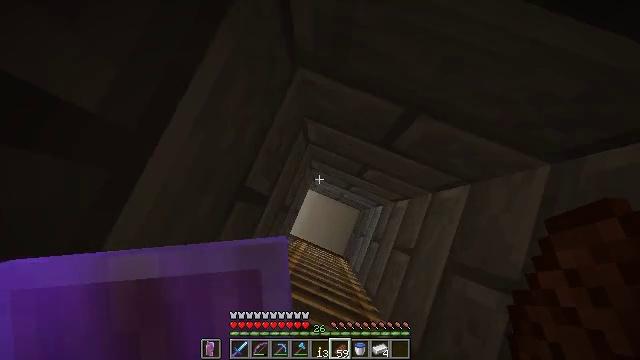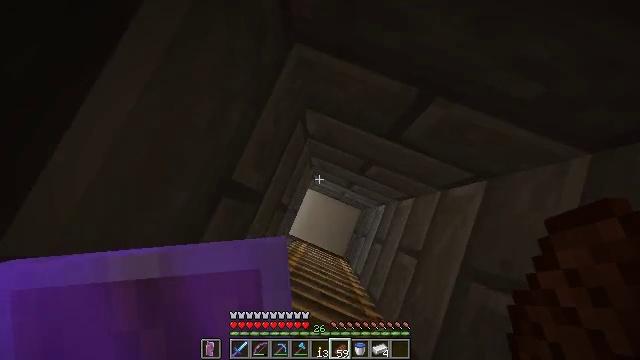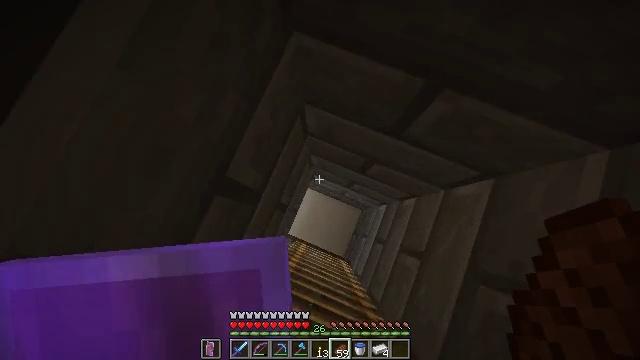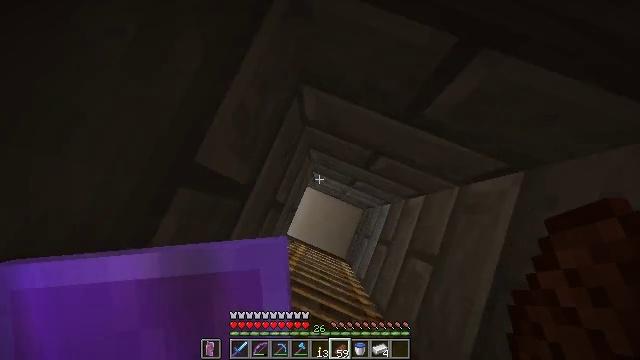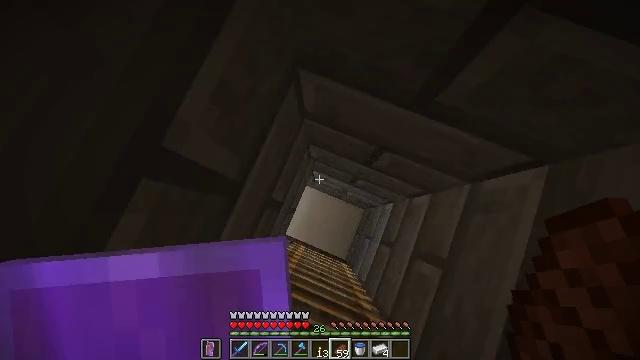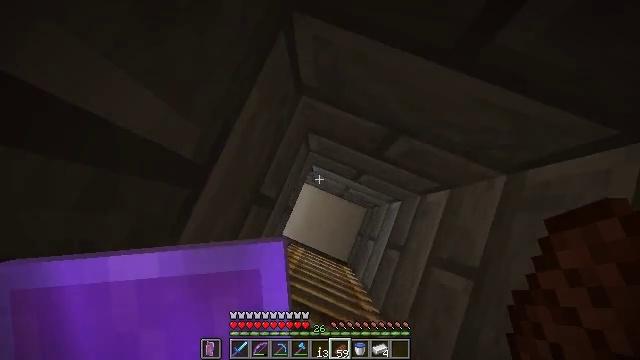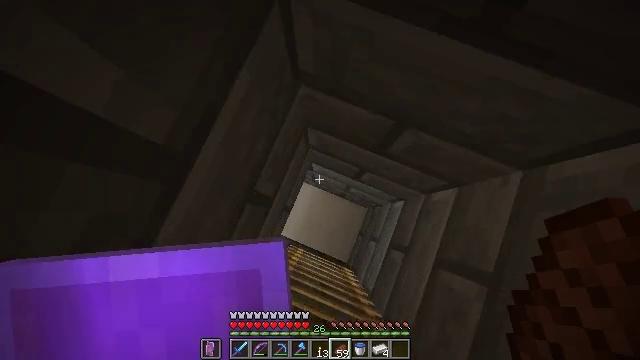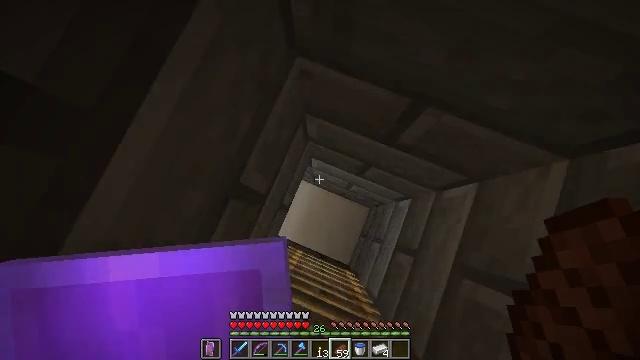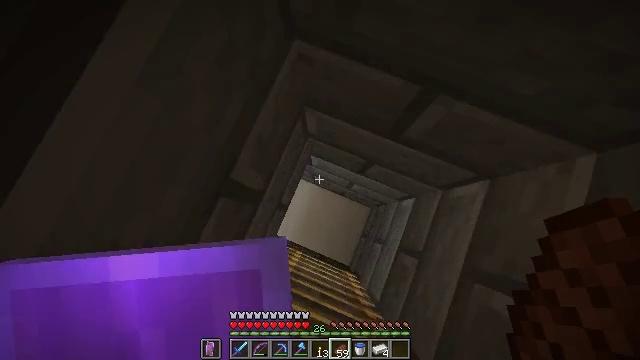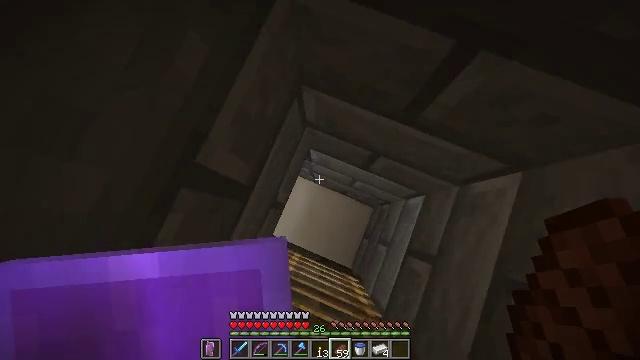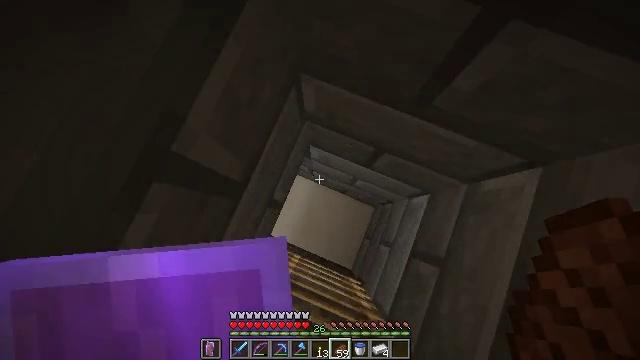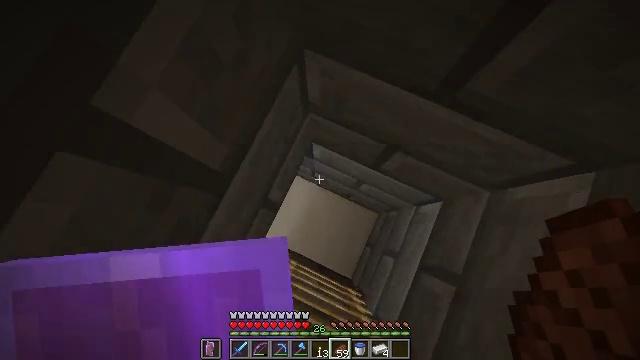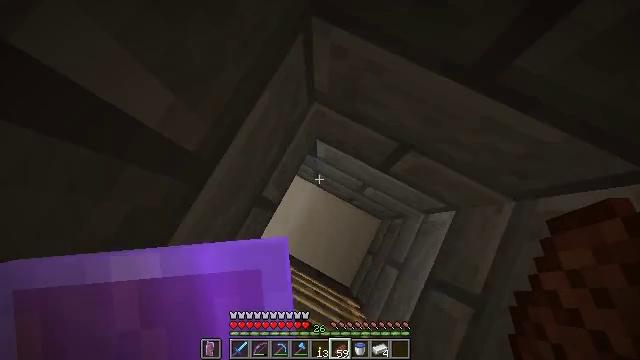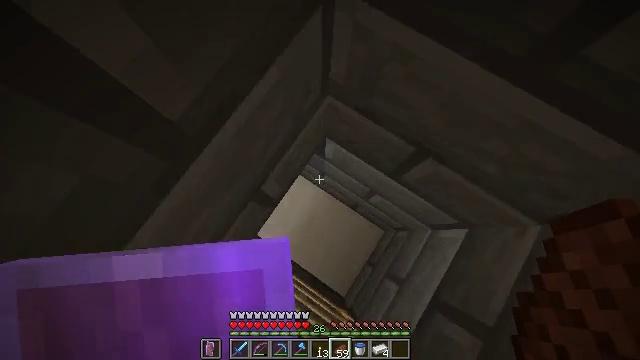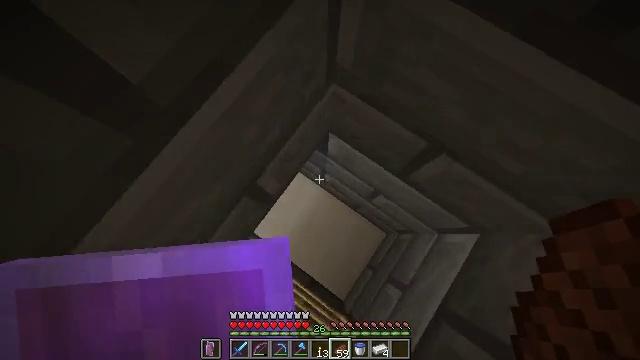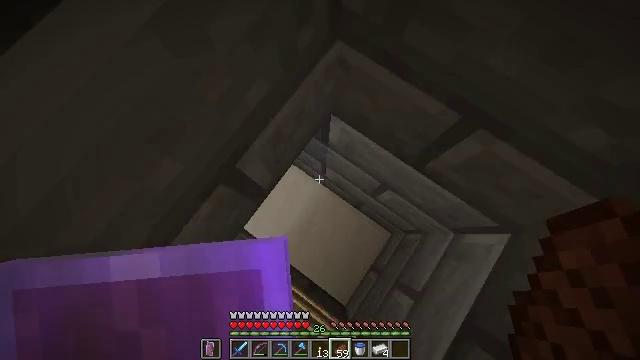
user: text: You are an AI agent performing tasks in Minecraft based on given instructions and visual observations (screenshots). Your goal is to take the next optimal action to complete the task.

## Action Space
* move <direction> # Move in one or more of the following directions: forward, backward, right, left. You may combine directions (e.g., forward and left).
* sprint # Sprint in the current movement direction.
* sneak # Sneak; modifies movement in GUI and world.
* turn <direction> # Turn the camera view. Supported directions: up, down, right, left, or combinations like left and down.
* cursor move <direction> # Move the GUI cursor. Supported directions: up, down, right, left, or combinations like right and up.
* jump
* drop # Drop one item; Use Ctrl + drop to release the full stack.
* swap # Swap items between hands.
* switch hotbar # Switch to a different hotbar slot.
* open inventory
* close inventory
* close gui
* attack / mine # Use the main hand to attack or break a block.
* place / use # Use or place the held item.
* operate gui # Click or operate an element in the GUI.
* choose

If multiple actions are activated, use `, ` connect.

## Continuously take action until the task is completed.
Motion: motion action
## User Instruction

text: Open the crafting table and make a glistering melon slice.
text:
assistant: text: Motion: no_op
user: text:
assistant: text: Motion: no_op
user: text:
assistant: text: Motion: no_op
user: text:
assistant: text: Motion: no_op
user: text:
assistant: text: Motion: no_op
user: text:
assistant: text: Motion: no_op
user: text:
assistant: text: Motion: no_op
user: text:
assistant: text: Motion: no_op
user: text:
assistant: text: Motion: no_op
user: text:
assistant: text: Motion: no_op
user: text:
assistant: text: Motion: turn left and up
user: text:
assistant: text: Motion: turn left
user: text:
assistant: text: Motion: turn left
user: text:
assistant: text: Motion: turn left
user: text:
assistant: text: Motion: no_op
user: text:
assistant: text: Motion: no_op
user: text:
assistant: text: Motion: no_op
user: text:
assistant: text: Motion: no_op
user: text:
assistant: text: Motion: turn left and up
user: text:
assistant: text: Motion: turn left and up
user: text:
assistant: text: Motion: turn left and up
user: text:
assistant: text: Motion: turn left and up
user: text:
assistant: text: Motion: turn left and up
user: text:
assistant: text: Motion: no_op
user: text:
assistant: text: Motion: no_op
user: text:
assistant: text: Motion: move forward
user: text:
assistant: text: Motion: move forward, turn left and up
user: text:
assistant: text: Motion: move forward, turn left and up
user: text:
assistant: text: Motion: move forward, turn left and up
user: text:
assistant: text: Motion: move forward, turn up